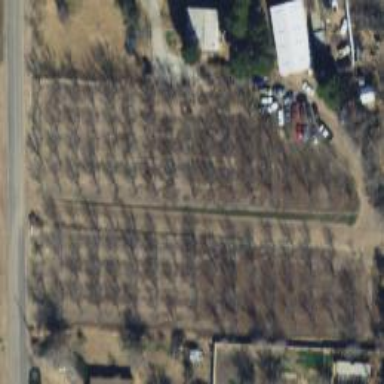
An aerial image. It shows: Orchard.